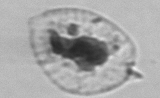
Label: Prorocentrum_micans